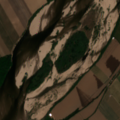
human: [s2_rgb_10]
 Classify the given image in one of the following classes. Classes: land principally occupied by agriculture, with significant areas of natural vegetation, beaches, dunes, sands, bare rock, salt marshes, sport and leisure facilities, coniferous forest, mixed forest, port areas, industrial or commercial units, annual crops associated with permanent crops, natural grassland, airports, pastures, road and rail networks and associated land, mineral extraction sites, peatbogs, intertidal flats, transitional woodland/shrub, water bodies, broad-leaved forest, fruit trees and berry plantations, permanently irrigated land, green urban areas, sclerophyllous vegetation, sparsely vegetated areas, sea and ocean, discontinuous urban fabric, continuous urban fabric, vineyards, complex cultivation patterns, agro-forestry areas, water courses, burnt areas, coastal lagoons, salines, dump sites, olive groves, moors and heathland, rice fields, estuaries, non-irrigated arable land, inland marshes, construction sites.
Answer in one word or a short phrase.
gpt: permanently irrigated land, vineyards, beaches, dunes, sands, water courses